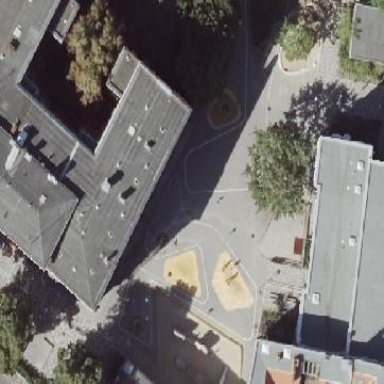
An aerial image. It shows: School.